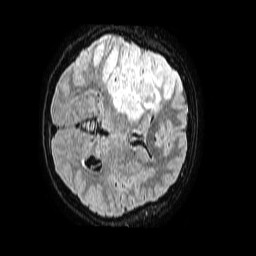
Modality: FLAIR
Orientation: axial
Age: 26
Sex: female
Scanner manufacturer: philips
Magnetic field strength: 1.5 T
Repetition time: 4.8 s
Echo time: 0.3 s